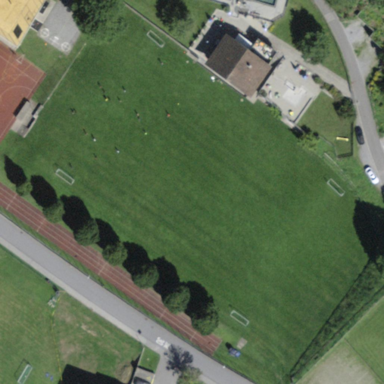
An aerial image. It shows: Grassy pitch for various sports activities.